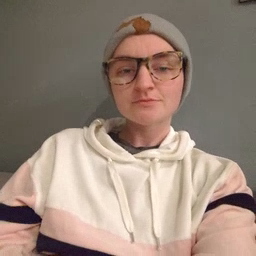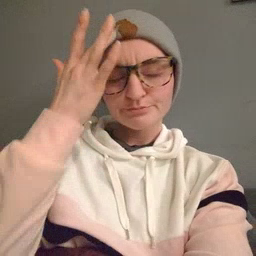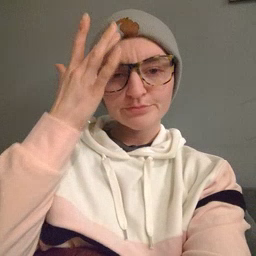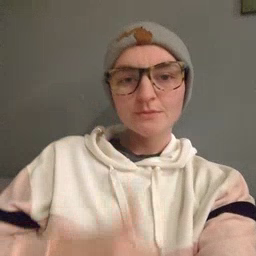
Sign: sick